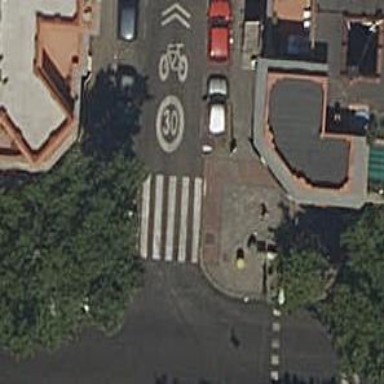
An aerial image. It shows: Road crossing with traffic signals.